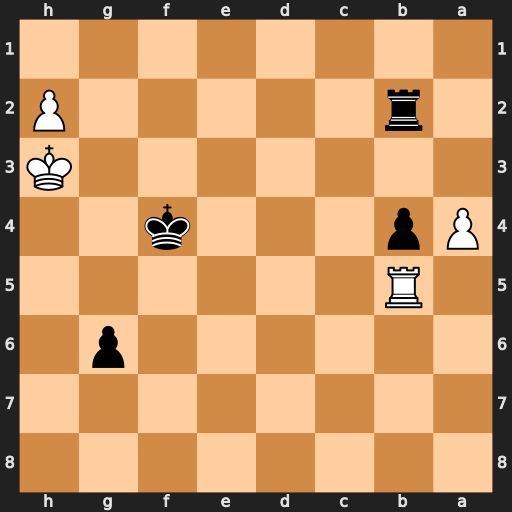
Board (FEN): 8/8/6p1/1R6/Pp3k2/7K/1r5P/8
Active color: b
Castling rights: -
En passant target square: -
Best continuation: g5 Rxg5 Kxg5